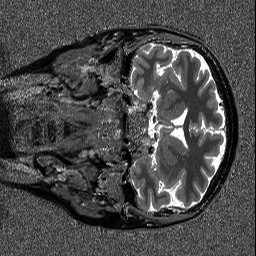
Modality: T1map
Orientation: coronal
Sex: female